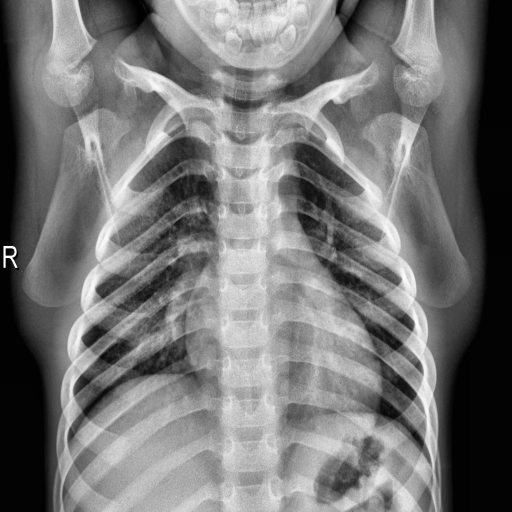
Finding: NORMAL